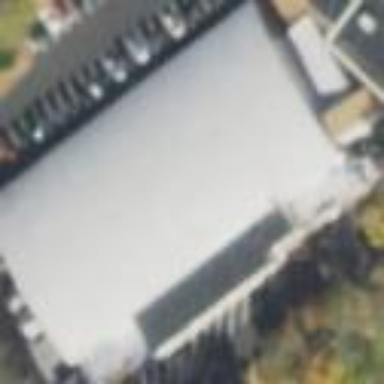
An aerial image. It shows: Building designed as sports center for ice skating.